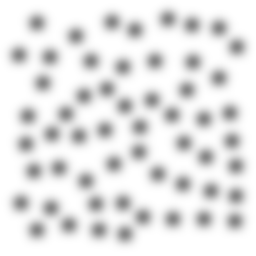
Squares: 0
Triangles: 0
Stars: 56
Total shapes: 56